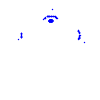
Particle: proton